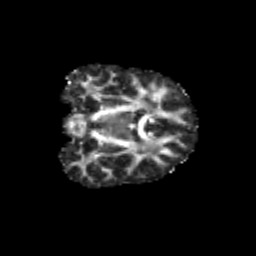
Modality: FA
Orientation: coronal
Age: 12
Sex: female
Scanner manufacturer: siemens
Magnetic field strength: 3 T
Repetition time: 3.8 s
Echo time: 0.07 s